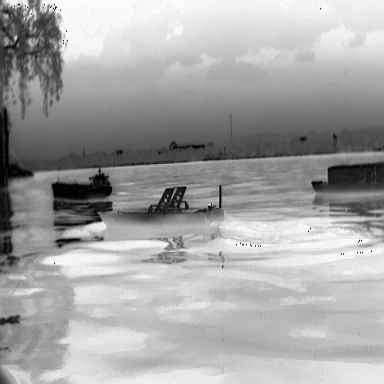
There are three objects shown in the infrared image, including a liner, a canoe, and a fishing_boat.